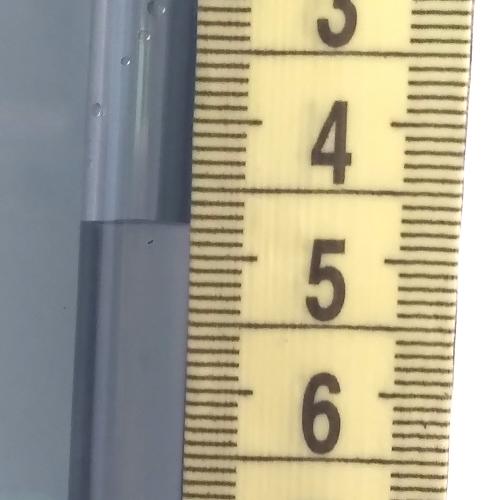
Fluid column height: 4.8 cm